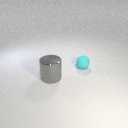
large gray metal cylinder in front of small cyan rubber sphere